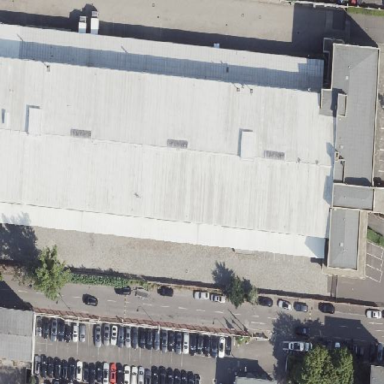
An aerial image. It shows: Close-up view of roof of building.